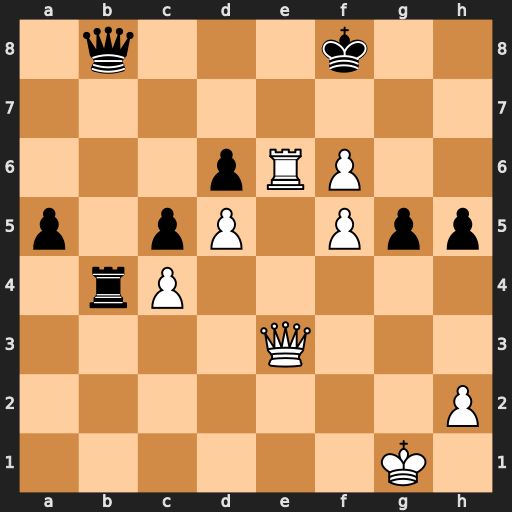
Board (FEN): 1q3k2/8/3pRP2/p1pP1Ppp/1rP5/4Q3/7P/6K1
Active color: w
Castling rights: -
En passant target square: -
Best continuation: Qxg5 Rb1+ Kg2 Qb2+ Kh3